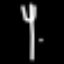
Label: fork